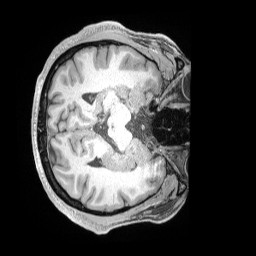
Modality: T1w
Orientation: axial
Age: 40
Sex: male
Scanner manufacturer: siemens
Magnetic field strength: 3 T
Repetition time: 2 s
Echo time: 0.00211 s